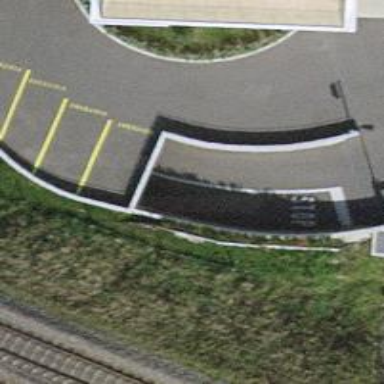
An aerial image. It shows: Asphalt parking lot.